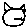
Label: cat